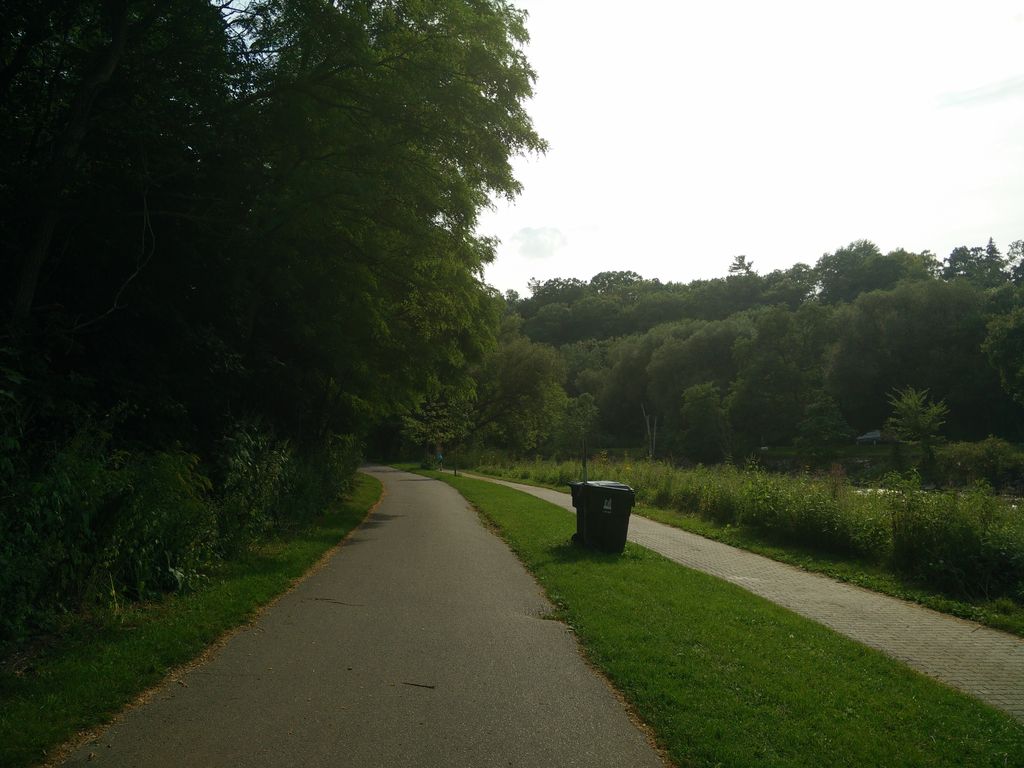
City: toronto